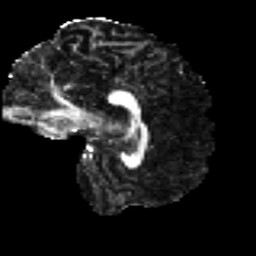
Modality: FA
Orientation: sagittal
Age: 46
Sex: male
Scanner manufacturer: ge
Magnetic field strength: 3 T
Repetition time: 7.8 s
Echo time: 0.061 s